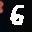
Label: 6